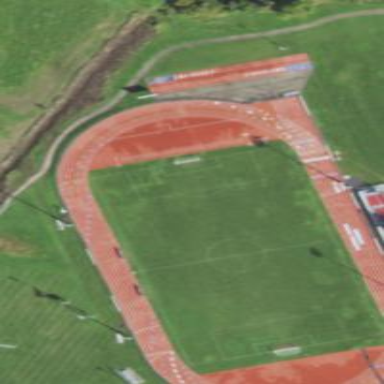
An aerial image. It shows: Stadium designed for athletics and running sports.